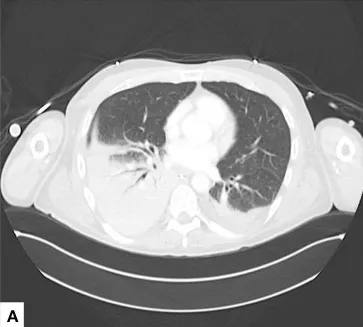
Preoperative CT scan. Axial.
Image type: radiology (ct)